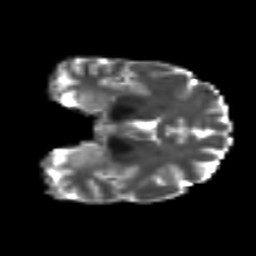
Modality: T2w
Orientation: coronal
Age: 34
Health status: ill
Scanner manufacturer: philips
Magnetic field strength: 3 T
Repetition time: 9 s
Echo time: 0.127 s